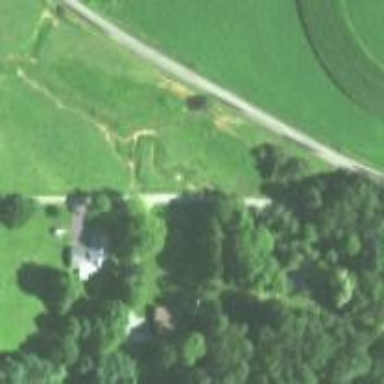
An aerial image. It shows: Driveway leading to service road.